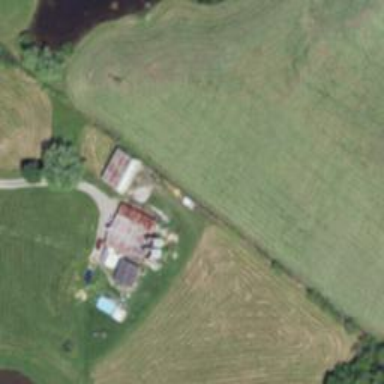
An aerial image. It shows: Silo.